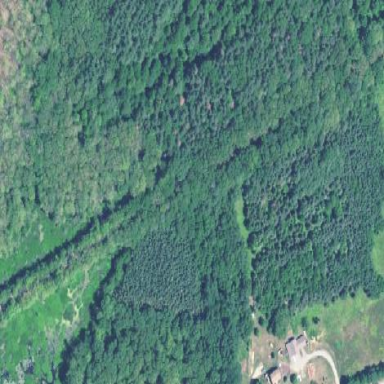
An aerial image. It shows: Beautiful woodland area.